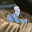
Label: 2